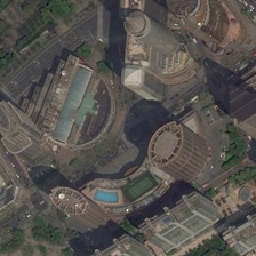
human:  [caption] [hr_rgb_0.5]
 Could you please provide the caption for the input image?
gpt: A tree-lined business district.

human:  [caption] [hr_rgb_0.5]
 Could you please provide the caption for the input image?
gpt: There are many cylindrical buildings in the city center.

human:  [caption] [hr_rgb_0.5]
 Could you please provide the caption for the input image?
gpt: There are many cylindrical buildings in the city center.

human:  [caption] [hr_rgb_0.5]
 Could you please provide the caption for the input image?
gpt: Tree Shadow Business District.

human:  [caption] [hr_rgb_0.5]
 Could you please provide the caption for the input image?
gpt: A tree-lined business district